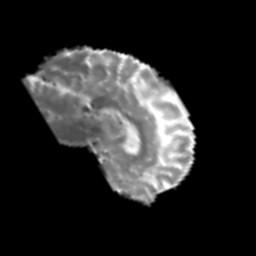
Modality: MD
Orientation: sagittal
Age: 60
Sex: male
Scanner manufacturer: siemens
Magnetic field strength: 3 T
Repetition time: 6.1 s
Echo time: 0.101 s